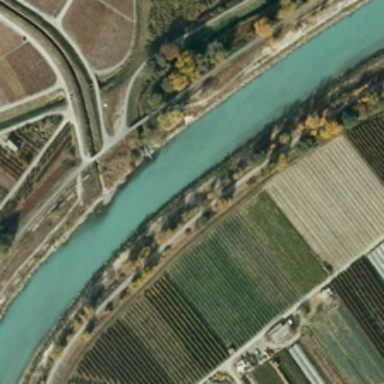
The coast of the river is a farming area .